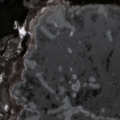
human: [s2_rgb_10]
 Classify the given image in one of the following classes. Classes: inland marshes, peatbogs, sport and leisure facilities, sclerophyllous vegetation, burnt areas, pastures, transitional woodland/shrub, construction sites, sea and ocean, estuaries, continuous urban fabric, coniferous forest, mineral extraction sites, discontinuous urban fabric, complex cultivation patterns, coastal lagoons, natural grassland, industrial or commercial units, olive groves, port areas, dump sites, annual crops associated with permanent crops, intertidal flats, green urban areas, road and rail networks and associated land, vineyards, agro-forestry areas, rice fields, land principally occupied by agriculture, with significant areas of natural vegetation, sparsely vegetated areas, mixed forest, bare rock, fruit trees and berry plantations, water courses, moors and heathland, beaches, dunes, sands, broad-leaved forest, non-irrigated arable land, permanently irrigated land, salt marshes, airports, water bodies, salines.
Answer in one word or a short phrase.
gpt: mixed forest, transitional woodland/shrub, water bodies